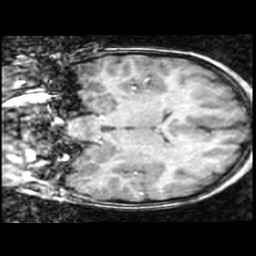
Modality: T1w
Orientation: coronal
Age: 9
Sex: male
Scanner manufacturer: ge
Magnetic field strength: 1.5 T
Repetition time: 0.03333 s
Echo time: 0.008 s